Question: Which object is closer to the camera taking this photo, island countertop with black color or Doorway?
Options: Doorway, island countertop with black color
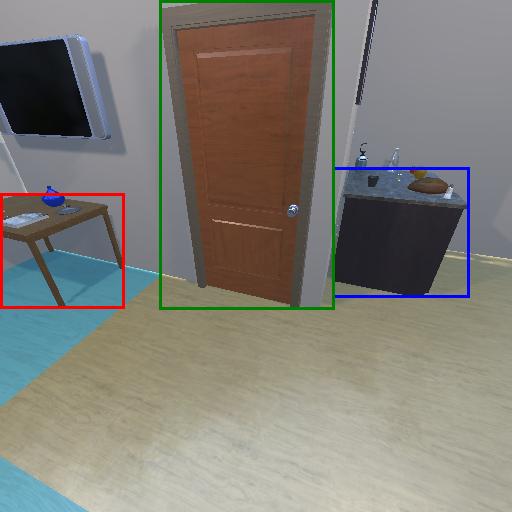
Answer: Doorway